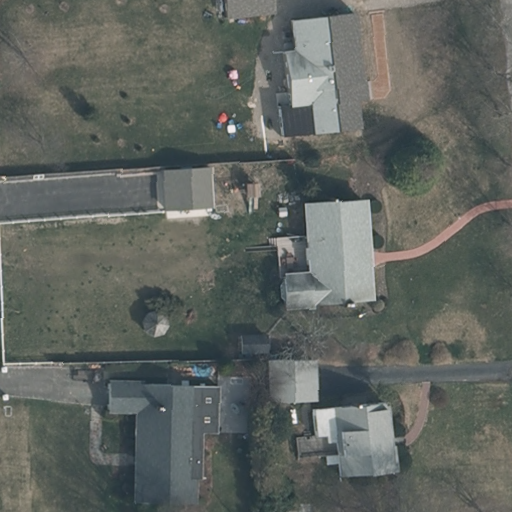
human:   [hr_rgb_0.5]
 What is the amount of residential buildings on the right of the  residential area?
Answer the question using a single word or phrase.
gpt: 4

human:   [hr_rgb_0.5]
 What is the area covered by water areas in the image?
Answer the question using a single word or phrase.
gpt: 0m2

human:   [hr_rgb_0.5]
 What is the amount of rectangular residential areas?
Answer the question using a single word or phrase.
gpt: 1

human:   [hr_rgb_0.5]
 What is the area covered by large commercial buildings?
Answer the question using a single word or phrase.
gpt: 0m2

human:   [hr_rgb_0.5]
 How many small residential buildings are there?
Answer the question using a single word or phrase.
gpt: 0

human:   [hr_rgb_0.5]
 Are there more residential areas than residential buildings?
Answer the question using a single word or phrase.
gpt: no

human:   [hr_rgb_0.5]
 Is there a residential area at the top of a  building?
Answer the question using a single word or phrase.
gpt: no

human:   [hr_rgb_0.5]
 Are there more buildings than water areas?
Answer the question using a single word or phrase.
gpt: yes

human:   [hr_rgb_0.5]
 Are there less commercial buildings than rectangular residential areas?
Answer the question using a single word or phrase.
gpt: yes

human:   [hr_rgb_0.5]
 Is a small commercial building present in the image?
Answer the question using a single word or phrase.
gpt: no

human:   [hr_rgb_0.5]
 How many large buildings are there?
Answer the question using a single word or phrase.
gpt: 0

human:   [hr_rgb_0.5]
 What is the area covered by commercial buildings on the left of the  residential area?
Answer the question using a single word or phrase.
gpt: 0m2

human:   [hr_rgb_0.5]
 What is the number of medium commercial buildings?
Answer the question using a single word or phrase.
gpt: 0

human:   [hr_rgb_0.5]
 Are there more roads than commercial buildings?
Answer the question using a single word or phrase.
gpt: no

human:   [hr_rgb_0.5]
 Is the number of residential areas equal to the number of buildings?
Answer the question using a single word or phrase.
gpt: no

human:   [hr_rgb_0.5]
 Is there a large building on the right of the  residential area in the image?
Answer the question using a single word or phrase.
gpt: no

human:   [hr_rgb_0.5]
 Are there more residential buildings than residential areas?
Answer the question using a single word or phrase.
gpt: yes

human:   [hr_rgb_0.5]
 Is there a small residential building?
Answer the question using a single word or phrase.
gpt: no

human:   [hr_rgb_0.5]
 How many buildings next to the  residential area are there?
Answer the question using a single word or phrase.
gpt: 7

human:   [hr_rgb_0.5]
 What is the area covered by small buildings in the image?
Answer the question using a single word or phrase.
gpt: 143m2

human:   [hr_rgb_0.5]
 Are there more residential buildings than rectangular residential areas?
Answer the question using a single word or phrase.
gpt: yes

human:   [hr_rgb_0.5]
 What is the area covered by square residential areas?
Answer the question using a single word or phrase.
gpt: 0m2

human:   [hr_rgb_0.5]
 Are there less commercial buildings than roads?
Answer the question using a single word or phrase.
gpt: no

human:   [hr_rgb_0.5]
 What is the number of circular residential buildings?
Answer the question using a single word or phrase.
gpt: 0

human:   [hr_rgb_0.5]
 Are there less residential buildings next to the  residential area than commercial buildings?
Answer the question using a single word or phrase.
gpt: no

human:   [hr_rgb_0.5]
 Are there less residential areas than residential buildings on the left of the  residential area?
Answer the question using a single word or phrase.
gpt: no

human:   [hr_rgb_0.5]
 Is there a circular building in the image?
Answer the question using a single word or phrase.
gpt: no

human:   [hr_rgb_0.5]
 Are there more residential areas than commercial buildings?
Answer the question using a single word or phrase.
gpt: yes

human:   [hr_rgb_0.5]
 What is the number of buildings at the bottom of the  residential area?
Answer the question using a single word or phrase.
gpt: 0

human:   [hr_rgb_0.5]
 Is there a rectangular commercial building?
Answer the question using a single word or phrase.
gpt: no

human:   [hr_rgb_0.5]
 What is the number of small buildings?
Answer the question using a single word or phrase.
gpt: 2

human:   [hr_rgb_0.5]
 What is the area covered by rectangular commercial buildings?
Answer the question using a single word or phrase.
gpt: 0m2

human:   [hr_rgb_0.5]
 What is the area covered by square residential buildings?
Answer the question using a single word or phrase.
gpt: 0m2

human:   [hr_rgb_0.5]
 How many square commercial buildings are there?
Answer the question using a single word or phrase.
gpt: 0

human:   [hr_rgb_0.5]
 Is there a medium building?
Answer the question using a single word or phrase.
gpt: yes

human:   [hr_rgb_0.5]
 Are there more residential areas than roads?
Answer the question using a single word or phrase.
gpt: yes